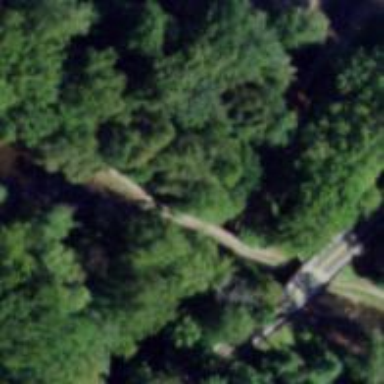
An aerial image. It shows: Aqueduct bridge over canal.